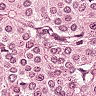
Metastatic tissue present: yes